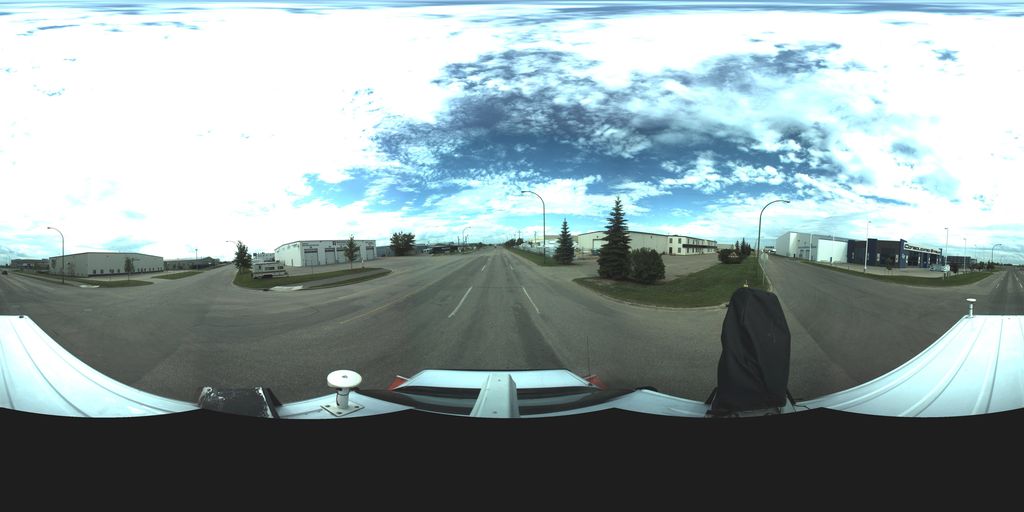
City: saskatoon